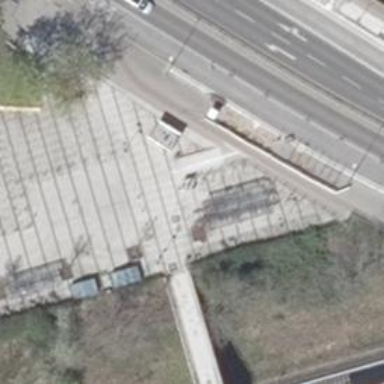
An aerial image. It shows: Bicycle repair station.